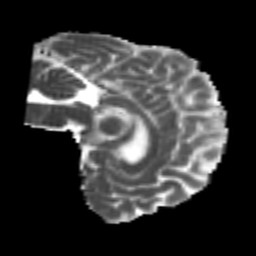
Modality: MD
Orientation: sagittal
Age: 22
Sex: male
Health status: healthy
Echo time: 0.074 s